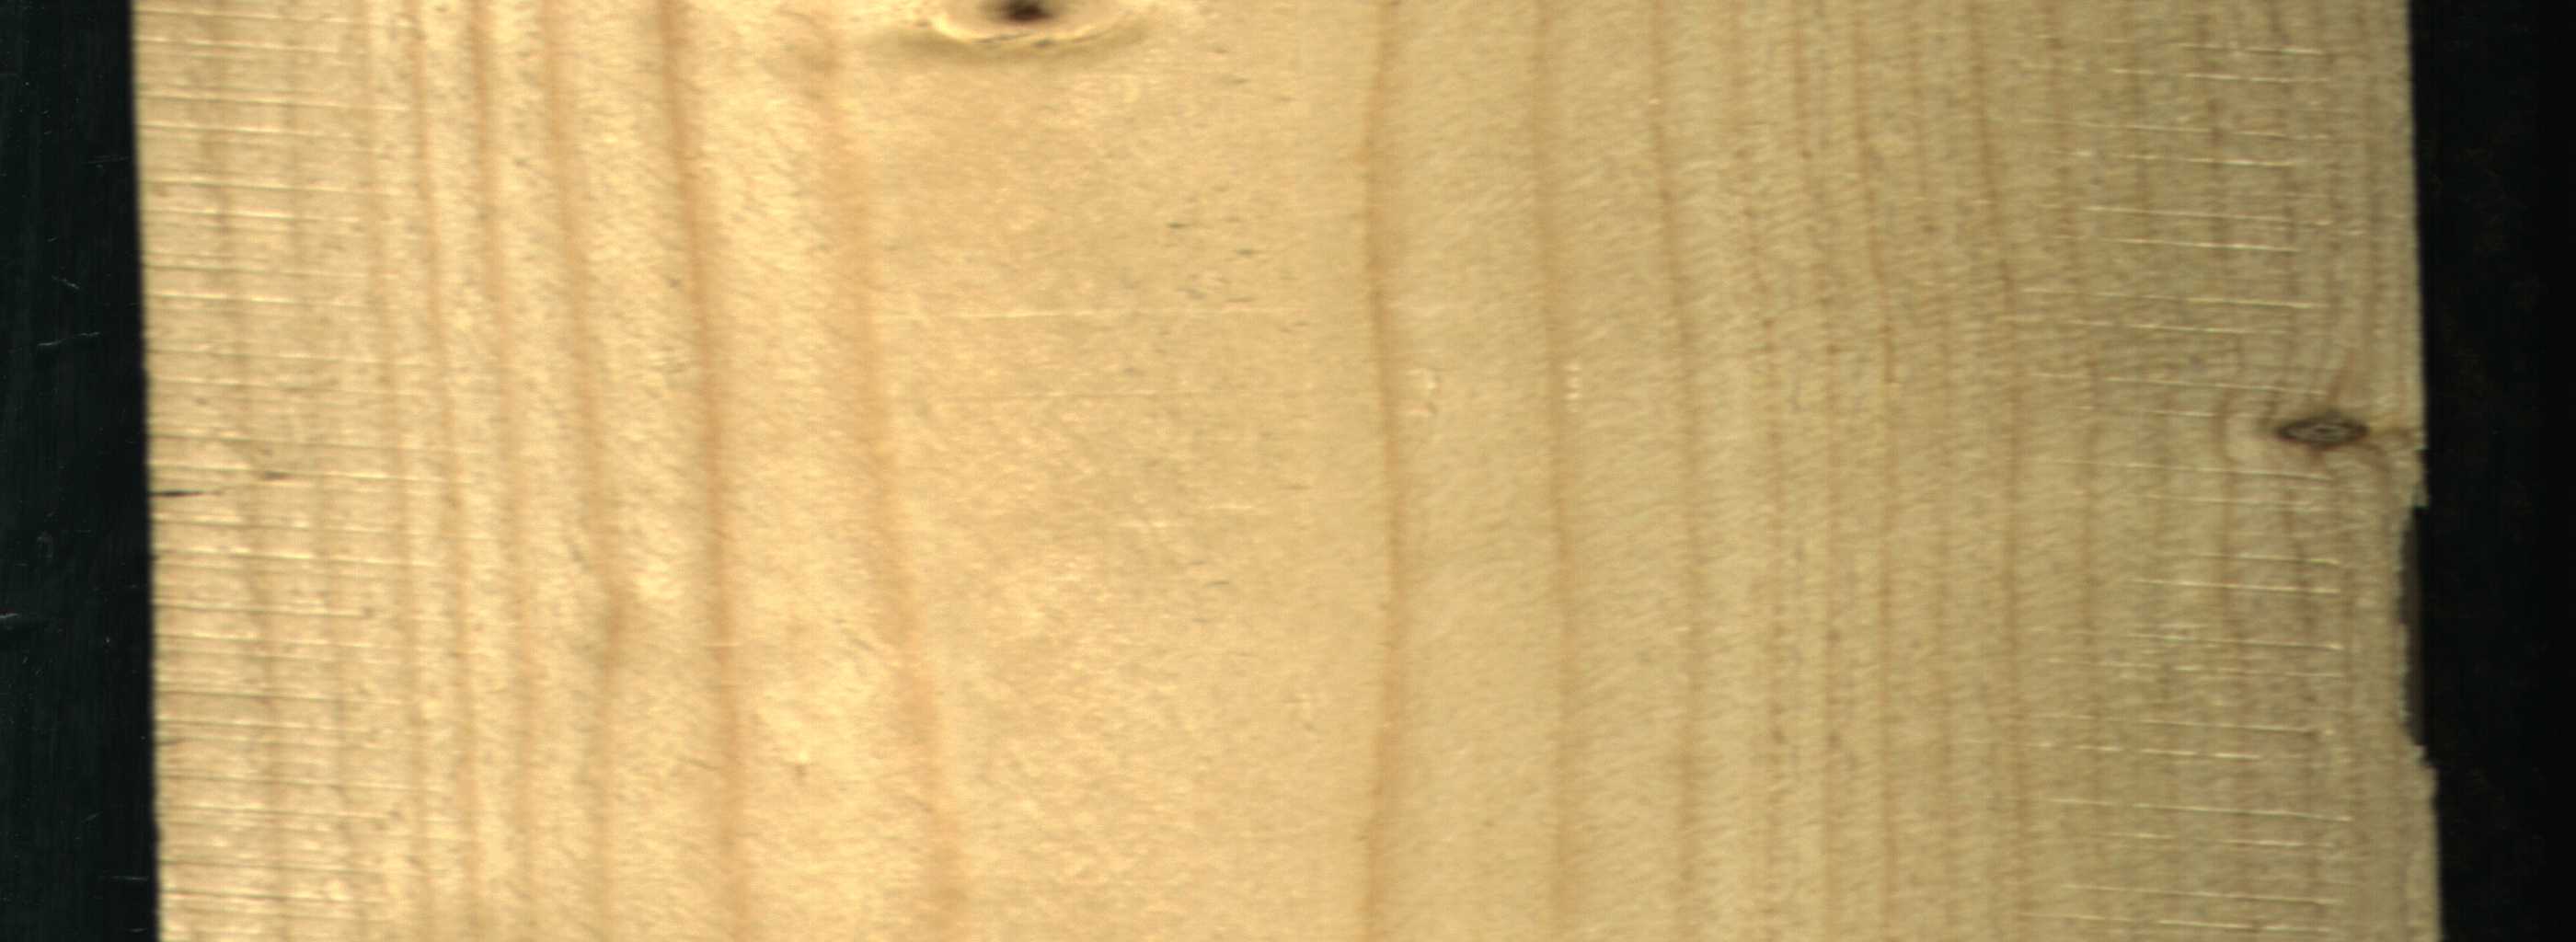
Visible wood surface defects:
Dead_Knot
Live_Knot